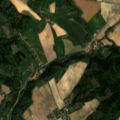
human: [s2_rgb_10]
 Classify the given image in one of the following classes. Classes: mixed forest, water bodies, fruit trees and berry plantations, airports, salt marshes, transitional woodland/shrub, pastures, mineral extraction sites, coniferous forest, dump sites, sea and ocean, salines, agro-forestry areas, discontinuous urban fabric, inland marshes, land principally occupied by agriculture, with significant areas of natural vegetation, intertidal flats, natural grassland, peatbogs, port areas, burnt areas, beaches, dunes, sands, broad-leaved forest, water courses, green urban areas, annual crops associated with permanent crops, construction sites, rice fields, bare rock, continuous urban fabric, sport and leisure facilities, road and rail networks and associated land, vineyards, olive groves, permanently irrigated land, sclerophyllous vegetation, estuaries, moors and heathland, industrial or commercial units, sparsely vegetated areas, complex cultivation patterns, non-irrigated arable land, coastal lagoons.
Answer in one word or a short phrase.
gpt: non-irrigated arable land, complex cultivation patterns, land principally occupied by agriculture, with significant areas of natural vegetation, mixed forest